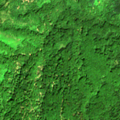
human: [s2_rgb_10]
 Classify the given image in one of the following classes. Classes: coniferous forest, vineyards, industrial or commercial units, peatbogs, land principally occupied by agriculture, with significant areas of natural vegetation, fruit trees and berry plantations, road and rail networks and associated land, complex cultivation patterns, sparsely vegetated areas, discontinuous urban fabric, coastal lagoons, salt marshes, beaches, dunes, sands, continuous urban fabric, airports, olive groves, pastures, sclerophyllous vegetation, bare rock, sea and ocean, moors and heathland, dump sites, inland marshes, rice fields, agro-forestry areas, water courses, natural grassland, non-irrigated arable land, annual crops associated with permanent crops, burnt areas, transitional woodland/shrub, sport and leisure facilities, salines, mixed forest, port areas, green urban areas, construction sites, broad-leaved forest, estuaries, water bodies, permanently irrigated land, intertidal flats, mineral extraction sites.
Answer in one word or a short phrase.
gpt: broad-leaved forest, mixed forest, transitional woodland/shrub